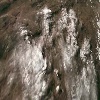
Label: land